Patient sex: M
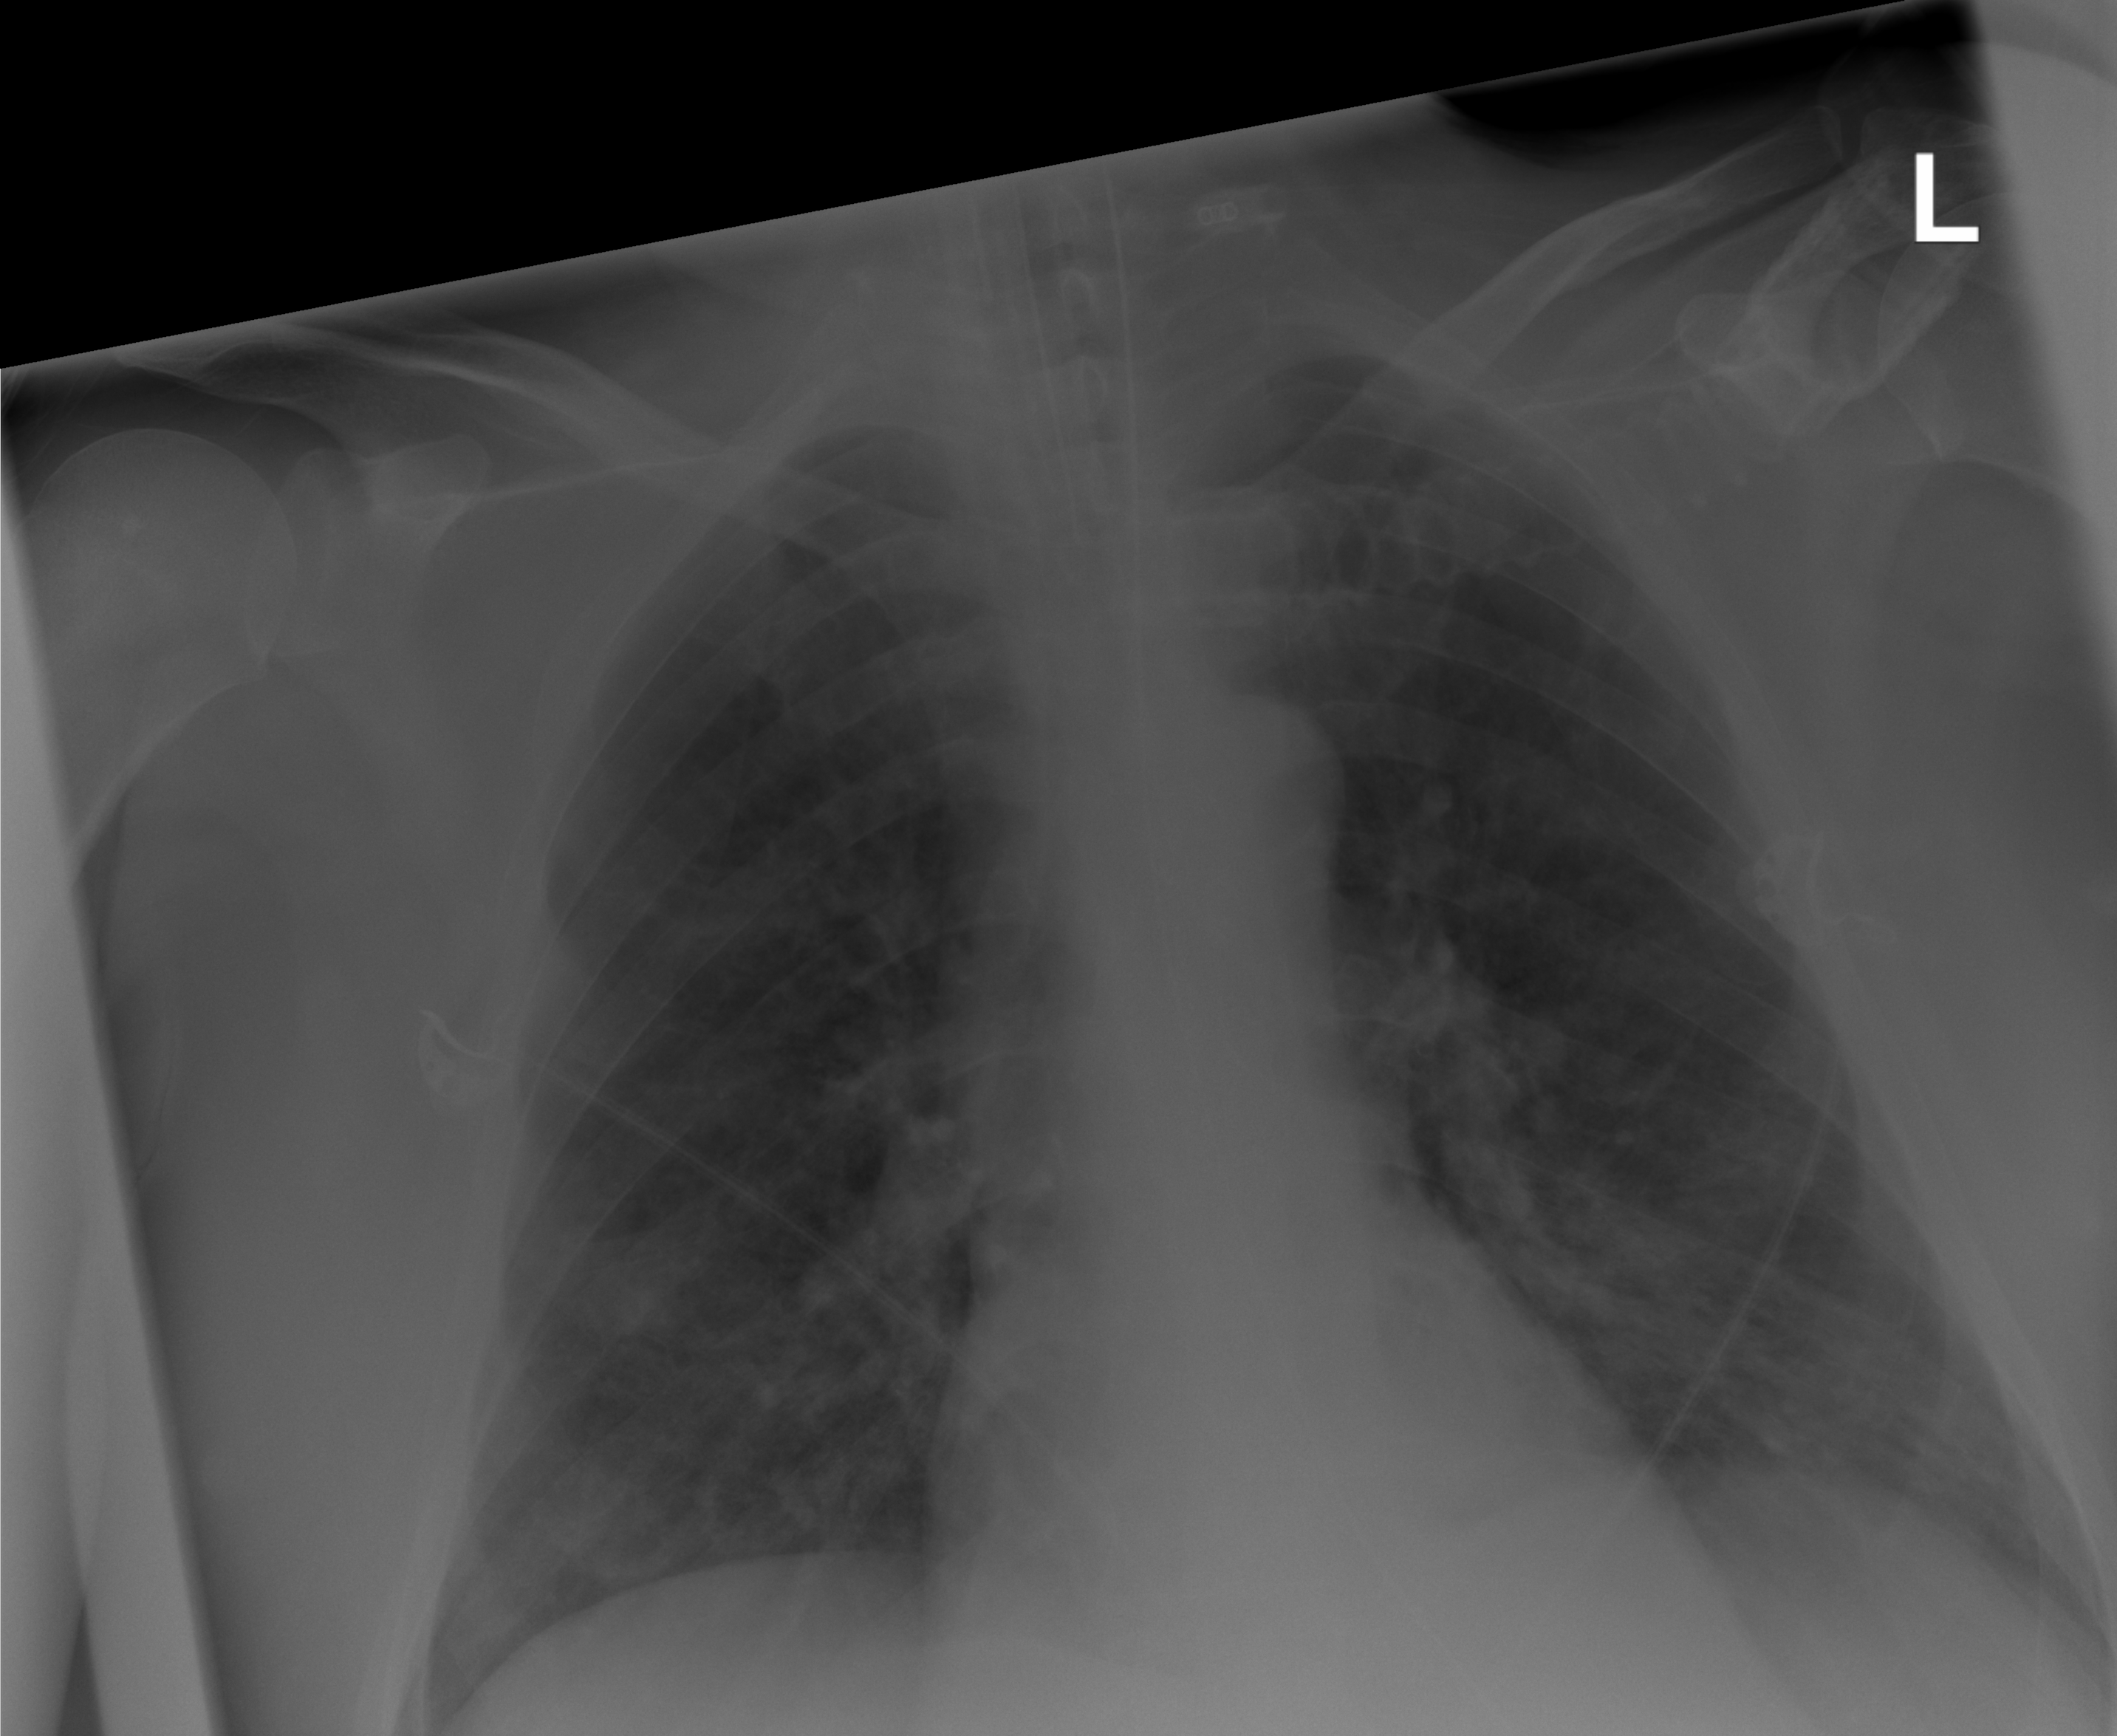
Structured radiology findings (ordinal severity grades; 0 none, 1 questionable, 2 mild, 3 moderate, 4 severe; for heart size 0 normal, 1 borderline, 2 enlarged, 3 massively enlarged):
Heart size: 0
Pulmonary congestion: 0
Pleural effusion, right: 0
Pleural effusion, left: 0
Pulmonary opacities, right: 0
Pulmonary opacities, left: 0
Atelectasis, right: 2
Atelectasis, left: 2